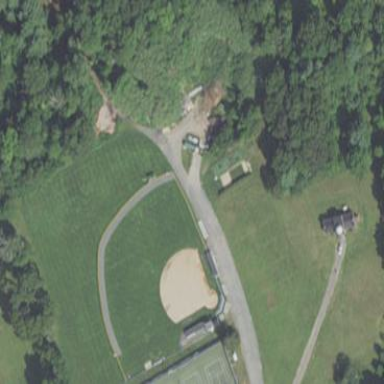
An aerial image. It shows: Softball pitch for leisure land activities.